Field crop: maize
Growth stage: 1
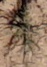
Species: lolium